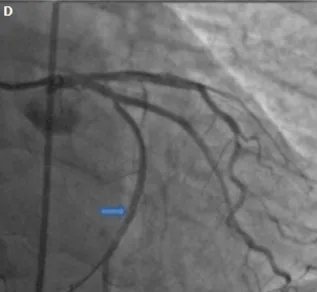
Successful percutaneous coronary intervention interesting left anterior descending artery and circumflex artery.
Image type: radiology (x_ray)